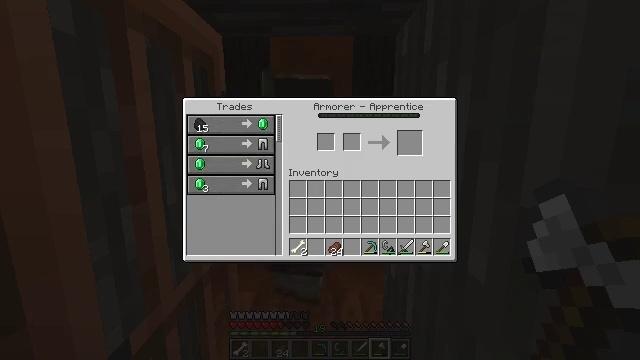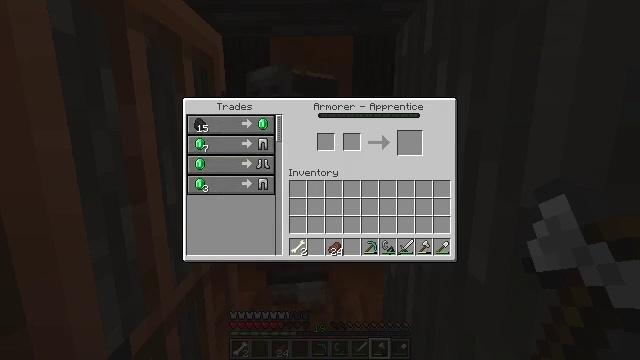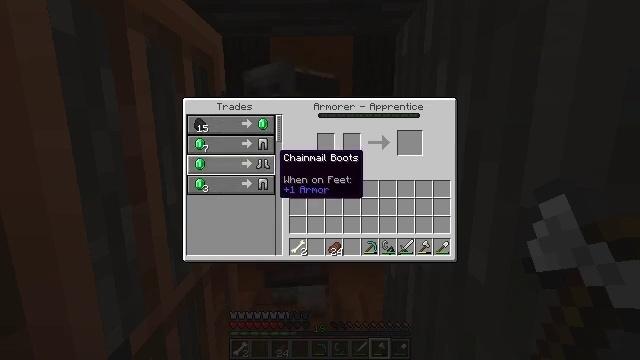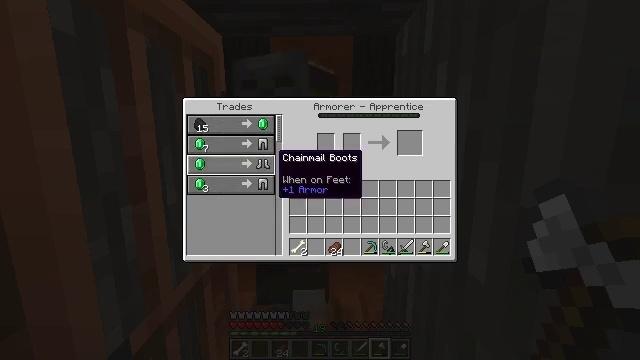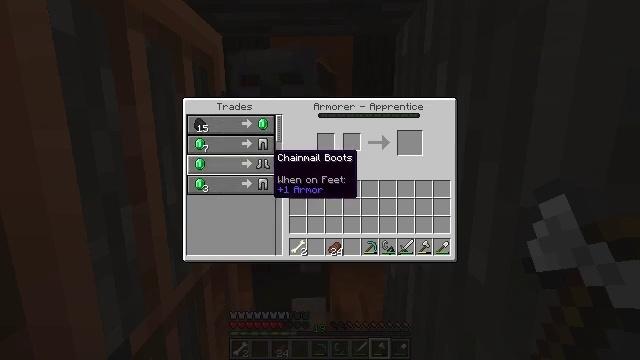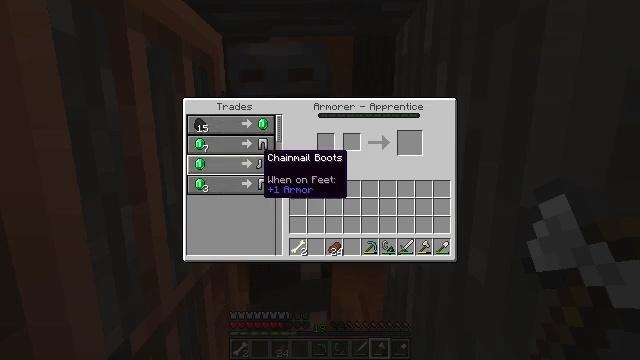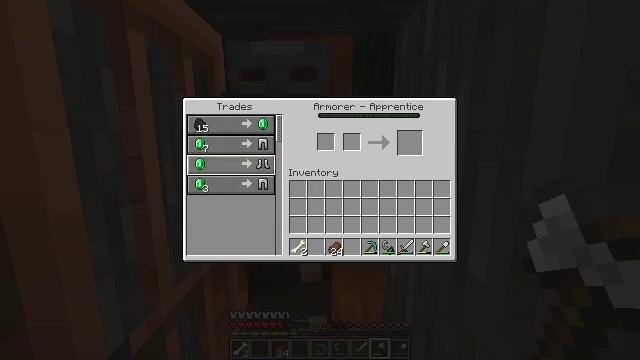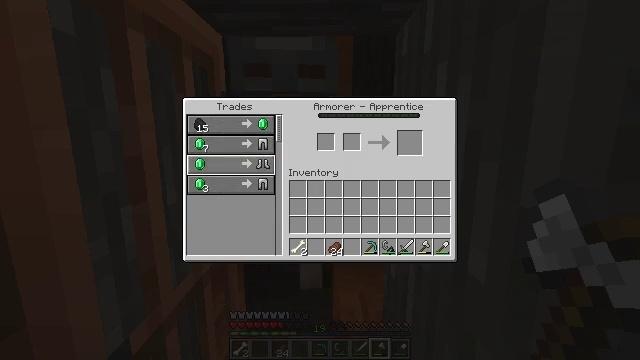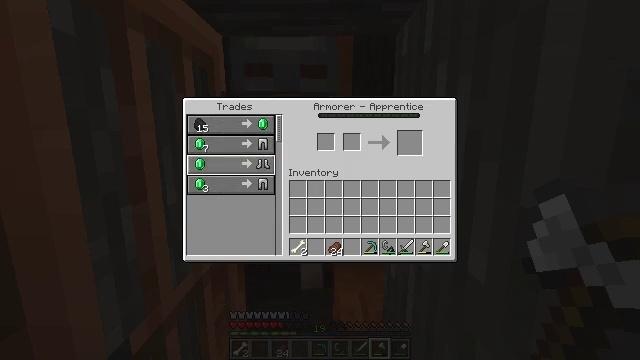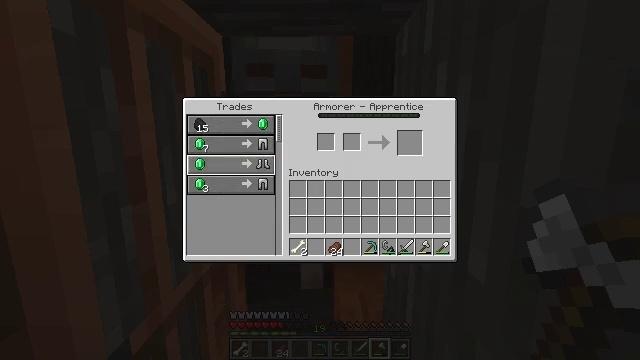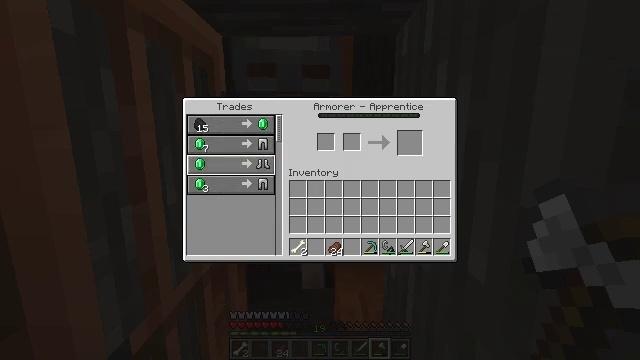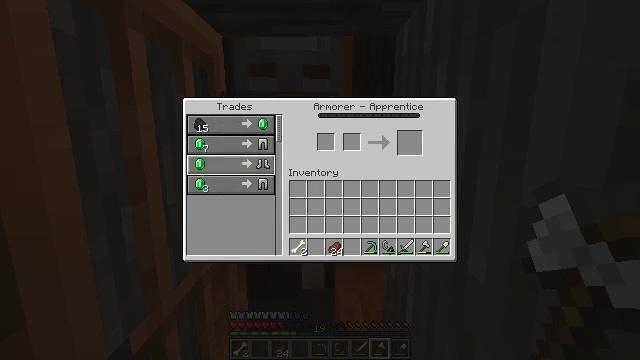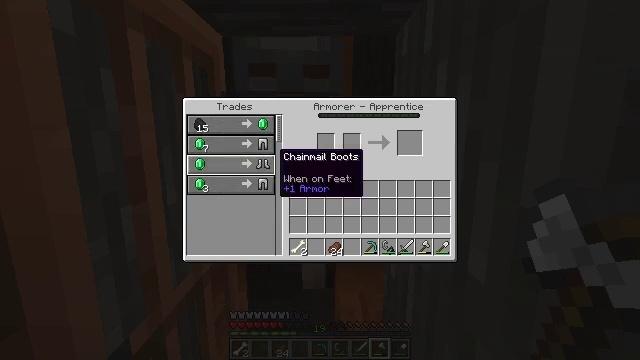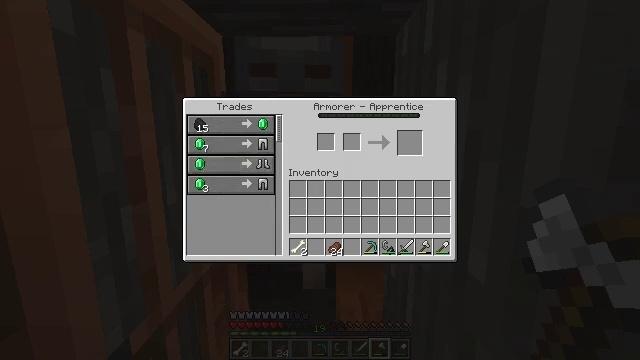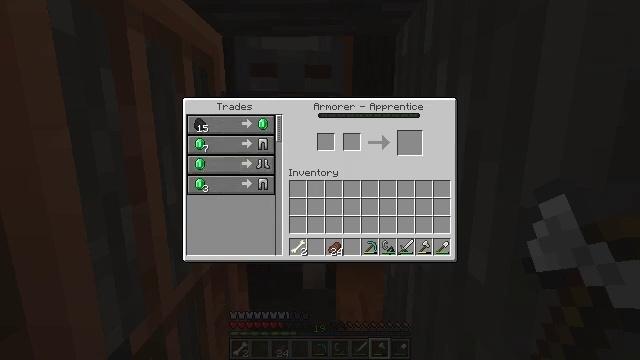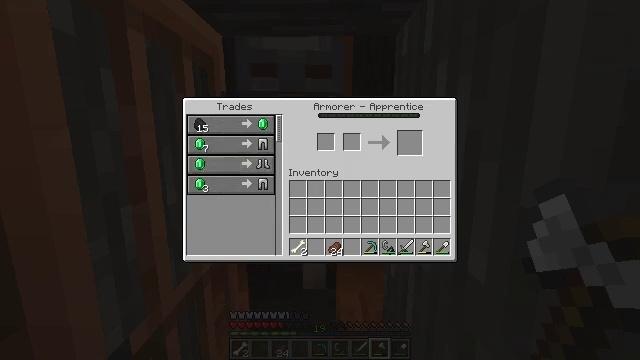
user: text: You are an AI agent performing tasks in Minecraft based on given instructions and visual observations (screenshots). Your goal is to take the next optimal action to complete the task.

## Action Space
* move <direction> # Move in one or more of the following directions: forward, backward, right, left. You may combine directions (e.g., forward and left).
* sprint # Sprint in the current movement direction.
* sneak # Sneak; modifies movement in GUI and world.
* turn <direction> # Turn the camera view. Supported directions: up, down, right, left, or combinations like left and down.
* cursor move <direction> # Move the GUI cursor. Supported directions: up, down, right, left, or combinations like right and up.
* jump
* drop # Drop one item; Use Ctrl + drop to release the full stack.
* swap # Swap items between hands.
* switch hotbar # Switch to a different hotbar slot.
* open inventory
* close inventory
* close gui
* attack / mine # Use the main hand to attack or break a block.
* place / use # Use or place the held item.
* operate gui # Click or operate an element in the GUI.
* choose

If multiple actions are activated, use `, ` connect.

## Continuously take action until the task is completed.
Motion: motion action
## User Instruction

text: Combine materials at a crafting table to make chainmail boots.
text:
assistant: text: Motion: cursor move left
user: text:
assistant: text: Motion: no_op
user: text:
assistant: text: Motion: no_op
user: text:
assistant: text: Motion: no_op
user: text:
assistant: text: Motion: cursor move left
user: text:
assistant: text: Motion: cursor move left
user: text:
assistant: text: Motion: no_op
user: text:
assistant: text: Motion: no_op
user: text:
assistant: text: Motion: no_op
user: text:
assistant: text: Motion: no_op
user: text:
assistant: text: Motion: no_op
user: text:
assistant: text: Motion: cursor move right
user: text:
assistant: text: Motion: cursor move right
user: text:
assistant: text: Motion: no_op
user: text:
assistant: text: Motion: no_op
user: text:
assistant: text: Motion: no_op
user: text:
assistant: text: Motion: cursor move left
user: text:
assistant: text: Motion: cursor move left
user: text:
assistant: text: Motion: no_op
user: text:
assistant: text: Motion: no_op
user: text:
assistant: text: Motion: no_op
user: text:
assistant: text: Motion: no_op
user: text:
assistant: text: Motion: no_op
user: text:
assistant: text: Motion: no_op
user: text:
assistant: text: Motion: no_op
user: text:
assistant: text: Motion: no_op
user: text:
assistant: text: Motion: no_op
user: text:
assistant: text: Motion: no_op
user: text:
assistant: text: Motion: no_op
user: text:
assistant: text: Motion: no_op